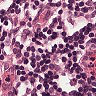
Metastatic tissue present: no